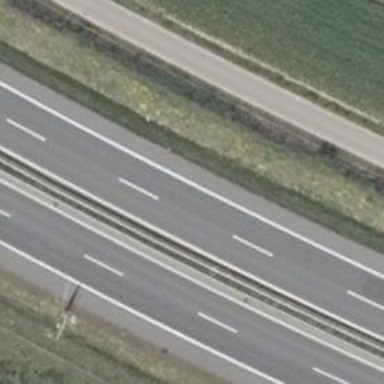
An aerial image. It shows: Asphalt motorroad with trunk classification.